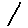
Label: line